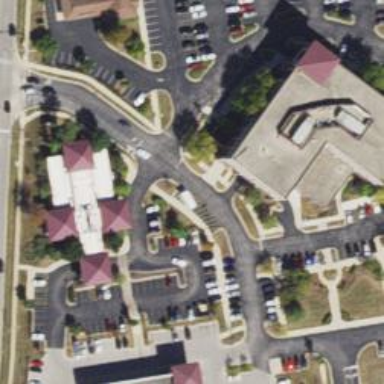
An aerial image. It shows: Commercial building that serves as clinic for healthcare.